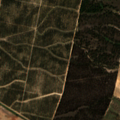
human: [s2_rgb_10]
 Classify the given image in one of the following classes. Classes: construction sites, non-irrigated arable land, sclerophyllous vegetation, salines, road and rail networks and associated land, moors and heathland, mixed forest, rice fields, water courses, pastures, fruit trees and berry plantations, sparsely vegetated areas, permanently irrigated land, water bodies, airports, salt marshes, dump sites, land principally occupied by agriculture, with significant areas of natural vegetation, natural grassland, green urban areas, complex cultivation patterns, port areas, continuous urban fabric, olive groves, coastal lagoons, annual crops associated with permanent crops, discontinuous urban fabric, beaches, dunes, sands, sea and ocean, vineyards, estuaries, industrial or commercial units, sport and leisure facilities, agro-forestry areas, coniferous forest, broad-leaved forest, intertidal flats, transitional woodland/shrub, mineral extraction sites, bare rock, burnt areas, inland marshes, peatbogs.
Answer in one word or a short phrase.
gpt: olive groves, annual crops associated with permanent crops, agro-forestry areas, transitional woodland/shrub